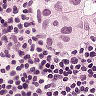
Metastatic tissue present: yes